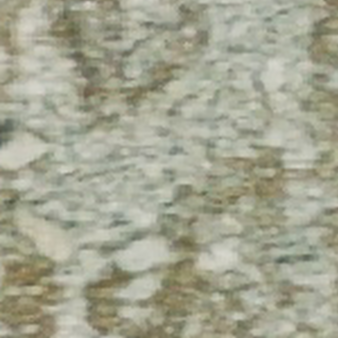
Label: other